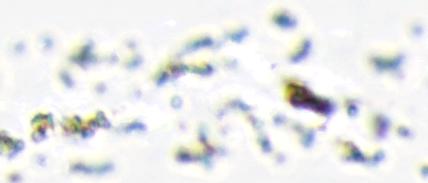
Label: Phaeocystis